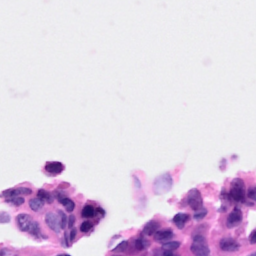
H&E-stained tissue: Breast